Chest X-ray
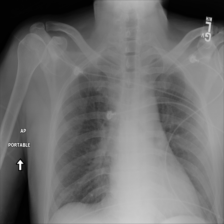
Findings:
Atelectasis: negative
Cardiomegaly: negative
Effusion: negative
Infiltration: negative
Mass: negative
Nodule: negative
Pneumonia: negative
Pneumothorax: positive
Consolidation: negative
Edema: positive
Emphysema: negative
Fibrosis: negative
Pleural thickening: negative
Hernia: negative